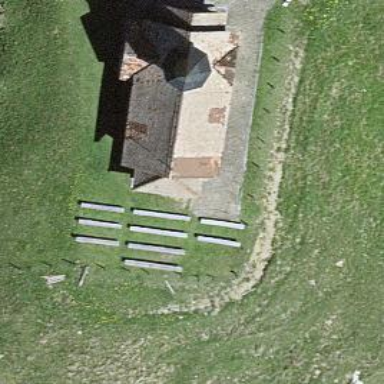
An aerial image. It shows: Bench for seating.